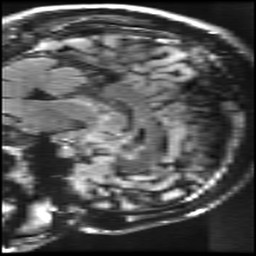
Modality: FLAIR
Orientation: sagittal
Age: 21
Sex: male
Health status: healthy
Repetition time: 12 s
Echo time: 0.09782 s